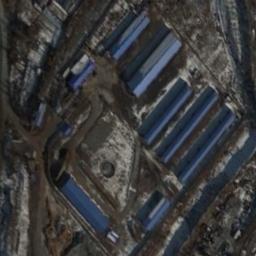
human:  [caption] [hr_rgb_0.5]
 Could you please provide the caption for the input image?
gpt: There are many houses in the industrial area .

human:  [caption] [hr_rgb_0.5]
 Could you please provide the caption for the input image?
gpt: The industrial area has some strip blue workshops and clearings .

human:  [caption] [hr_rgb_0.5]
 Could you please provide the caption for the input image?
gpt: Houses in the industrial area have blue roofs .

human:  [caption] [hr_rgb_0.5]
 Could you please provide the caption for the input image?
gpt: Plants and roads in an industrial area .

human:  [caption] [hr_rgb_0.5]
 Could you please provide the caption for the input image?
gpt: There are some blue buildings on the industrial area .